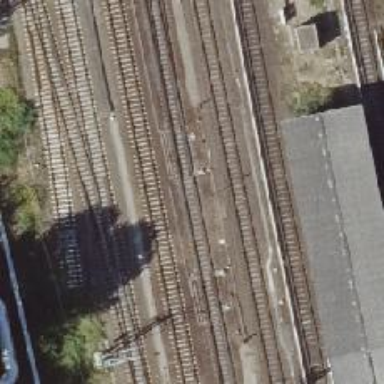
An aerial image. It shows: Railway signal.